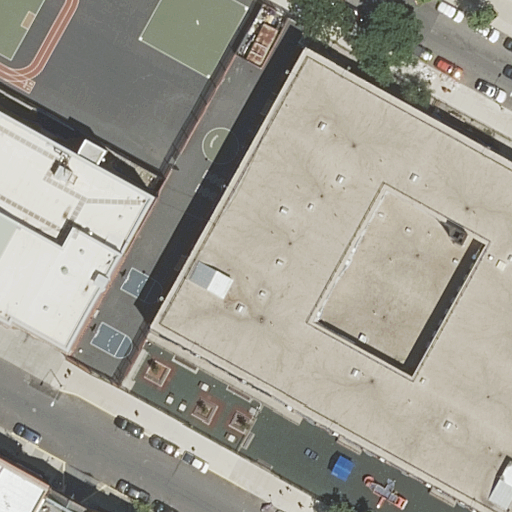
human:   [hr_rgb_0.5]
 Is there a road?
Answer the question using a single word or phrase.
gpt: yes

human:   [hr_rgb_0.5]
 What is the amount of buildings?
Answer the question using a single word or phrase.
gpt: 4

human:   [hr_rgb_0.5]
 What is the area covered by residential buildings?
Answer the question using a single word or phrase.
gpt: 1543m2

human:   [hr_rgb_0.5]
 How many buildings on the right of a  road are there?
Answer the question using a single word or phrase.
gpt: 1

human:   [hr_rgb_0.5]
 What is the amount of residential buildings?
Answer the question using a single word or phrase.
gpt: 2

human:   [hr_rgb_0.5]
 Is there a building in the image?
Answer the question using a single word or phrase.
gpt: yes

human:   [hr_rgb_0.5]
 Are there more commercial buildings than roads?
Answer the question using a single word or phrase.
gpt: no

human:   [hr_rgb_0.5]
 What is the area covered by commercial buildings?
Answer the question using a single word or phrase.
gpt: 0m2

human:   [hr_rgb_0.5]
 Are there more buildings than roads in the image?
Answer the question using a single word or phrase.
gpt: yes

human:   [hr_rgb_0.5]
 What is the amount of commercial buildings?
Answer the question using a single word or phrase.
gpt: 0

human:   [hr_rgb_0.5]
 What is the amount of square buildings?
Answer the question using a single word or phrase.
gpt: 0

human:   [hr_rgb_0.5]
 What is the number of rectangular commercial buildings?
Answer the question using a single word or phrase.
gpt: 0

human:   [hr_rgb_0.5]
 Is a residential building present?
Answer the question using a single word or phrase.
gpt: yes

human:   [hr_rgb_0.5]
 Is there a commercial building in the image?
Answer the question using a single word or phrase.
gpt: no

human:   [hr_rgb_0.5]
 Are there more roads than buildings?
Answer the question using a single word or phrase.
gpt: no

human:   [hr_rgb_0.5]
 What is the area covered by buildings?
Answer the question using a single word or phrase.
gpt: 5763m2

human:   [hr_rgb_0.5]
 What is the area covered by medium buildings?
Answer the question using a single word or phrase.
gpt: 0m2

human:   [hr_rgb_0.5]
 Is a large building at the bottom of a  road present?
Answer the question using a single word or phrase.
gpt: yes

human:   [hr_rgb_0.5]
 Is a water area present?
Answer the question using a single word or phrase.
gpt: no

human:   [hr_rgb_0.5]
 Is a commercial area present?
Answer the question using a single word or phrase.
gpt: no

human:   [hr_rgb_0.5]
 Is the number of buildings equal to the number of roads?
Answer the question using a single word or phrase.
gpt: no

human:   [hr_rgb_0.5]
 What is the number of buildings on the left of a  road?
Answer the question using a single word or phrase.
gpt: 3

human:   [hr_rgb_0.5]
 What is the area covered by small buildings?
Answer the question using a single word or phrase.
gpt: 27m2

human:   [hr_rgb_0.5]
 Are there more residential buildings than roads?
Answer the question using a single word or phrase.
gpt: no

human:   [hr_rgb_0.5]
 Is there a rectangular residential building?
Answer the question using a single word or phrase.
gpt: no

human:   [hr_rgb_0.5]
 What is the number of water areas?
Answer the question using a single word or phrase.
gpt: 0

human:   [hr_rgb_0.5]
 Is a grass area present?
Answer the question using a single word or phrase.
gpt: no

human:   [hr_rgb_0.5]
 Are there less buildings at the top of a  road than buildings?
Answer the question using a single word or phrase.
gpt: yes

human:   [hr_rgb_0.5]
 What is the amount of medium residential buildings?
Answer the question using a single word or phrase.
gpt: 0

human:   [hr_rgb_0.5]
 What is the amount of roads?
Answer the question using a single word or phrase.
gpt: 2

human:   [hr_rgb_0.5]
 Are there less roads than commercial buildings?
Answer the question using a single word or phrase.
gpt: no

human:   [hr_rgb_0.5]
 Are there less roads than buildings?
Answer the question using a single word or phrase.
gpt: yes

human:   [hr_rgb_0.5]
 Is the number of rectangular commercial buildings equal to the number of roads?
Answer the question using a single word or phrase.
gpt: no

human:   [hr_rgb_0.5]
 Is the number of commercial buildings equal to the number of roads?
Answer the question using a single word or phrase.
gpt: no

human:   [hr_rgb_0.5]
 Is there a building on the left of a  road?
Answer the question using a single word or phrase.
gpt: yes

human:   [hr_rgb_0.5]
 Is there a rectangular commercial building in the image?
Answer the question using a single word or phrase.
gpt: no

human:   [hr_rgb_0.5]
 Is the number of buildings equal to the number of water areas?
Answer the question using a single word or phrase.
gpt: no

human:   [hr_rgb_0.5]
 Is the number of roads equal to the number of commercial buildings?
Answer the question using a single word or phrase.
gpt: no

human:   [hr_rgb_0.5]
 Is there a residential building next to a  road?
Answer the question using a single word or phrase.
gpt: yes

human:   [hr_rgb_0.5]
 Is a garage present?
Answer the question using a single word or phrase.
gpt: no

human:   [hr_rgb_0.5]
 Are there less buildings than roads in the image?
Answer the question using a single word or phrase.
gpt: no

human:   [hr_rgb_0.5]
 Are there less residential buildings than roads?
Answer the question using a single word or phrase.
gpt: no

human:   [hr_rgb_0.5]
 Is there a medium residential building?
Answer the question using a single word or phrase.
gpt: no

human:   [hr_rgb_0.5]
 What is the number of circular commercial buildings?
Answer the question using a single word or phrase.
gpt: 0

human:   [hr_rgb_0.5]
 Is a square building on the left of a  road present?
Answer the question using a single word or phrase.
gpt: no

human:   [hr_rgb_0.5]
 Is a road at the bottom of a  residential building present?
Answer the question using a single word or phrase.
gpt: yes

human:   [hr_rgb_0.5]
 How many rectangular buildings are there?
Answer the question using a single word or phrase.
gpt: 2

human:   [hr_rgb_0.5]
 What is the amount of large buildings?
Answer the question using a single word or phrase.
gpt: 3

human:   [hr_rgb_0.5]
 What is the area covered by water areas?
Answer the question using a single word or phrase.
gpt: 0m2

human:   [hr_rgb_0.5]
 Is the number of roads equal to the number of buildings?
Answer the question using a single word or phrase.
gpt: no

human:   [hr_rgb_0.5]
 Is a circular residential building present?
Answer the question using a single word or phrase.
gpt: no

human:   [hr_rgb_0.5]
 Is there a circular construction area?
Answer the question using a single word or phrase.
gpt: no

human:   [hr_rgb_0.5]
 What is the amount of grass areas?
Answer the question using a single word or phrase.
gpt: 0

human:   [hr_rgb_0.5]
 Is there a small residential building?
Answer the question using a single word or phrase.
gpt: no

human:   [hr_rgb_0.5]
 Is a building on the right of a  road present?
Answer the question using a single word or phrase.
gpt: yes

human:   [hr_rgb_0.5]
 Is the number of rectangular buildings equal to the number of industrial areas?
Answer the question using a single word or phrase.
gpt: no

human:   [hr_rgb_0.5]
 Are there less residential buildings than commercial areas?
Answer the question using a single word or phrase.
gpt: no

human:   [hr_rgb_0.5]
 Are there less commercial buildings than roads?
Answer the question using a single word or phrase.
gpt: yes

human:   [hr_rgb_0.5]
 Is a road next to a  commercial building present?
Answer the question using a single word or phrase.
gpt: no

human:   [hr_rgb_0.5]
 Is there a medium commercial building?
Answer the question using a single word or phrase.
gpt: no

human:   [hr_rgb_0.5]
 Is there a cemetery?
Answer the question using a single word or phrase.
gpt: no

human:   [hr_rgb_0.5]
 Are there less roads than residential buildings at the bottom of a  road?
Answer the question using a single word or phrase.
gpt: no

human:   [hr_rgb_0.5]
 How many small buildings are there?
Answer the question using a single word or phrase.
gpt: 1

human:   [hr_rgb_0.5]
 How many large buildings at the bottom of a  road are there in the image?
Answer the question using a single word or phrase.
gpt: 3